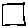
Label: square